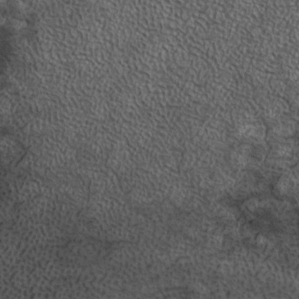
Label: non_frost